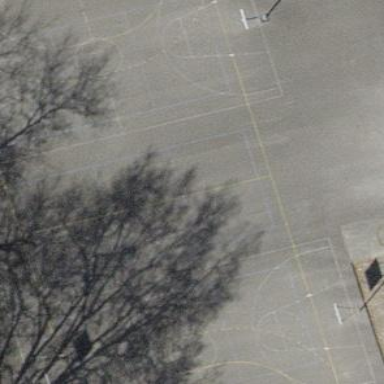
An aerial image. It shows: Multi-sport pitch with asphalt surface.